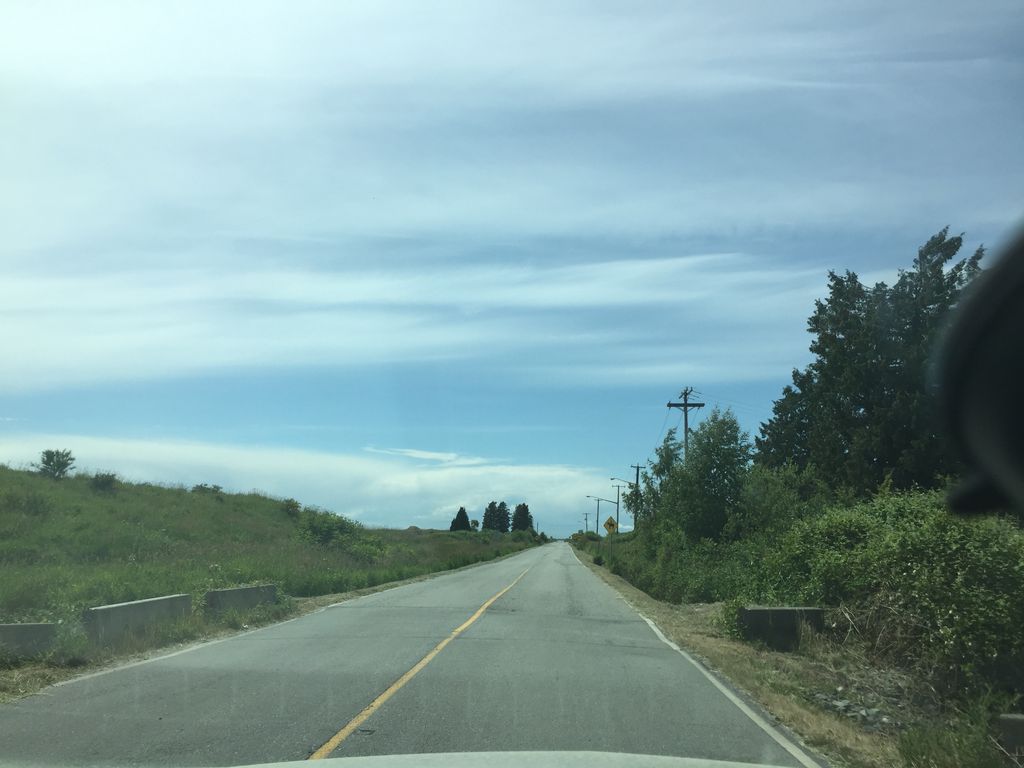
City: vancouver